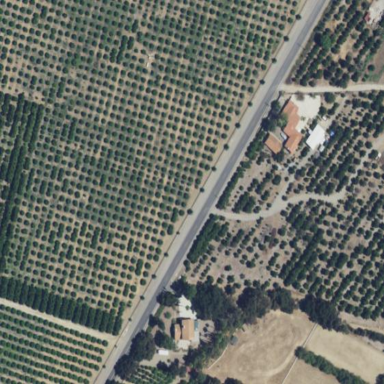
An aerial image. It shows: Orchard.